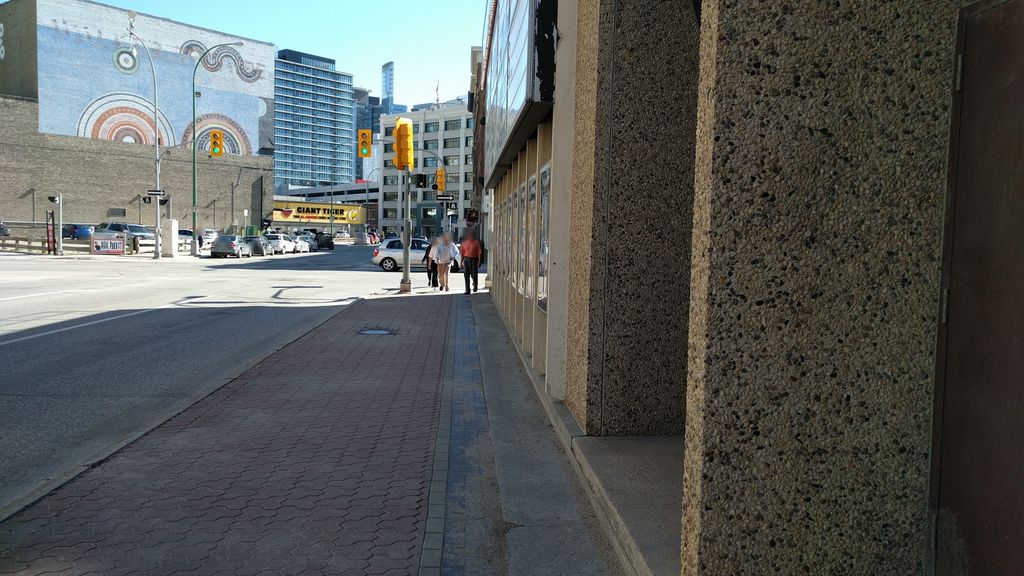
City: winnipeg